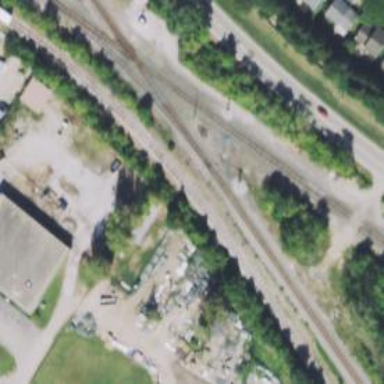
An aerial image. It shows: Junction on the railway.